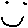
Label: smiley face